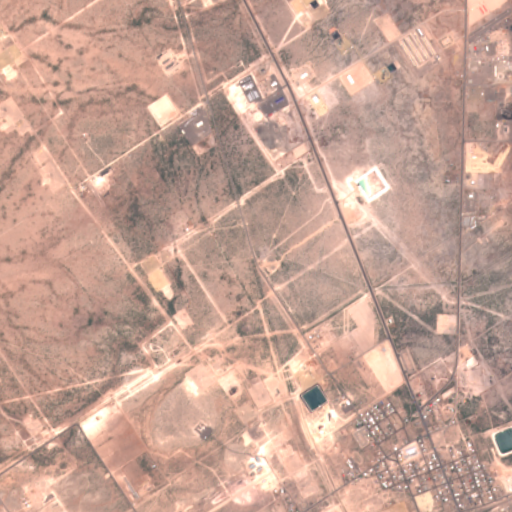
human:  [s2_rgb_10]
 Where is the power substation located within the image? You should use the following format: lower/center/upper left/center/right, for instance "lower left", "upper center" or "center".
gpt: The power substation is located in the lower right of the image.
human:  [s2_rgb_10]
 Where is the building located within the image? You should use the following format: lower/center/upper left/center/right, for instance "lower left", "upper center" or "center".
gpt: The building is located in the lower right of the image.
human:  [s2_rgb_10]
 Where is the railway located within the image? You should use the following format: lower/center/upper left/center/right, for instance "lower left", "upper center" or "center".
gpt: The railway is located in the lower of the image.
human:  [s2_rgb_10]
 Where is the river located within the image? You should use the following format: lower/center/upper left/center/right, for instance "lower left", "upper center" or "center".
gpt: The river is located in the right of the image.
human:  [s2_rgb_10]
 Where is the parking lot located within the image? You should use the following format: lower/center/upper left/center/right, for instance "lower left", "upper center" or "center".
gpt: There is no parking lot in the image.